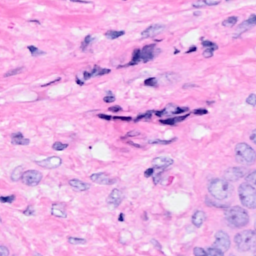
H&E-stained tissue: Breast